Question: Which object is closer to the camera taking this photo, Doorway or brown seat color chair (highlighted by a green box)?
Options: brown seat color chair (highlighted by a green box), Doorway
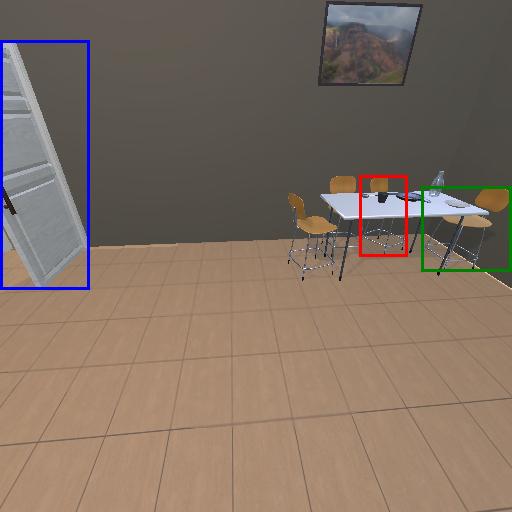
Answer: brown seat color chair (highlighted by a green box)